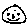
Label: smiley face